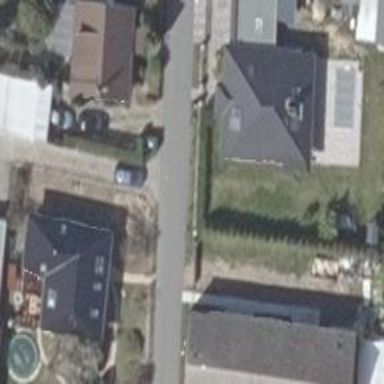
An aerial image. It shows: Smooth asphalt road in residential area.